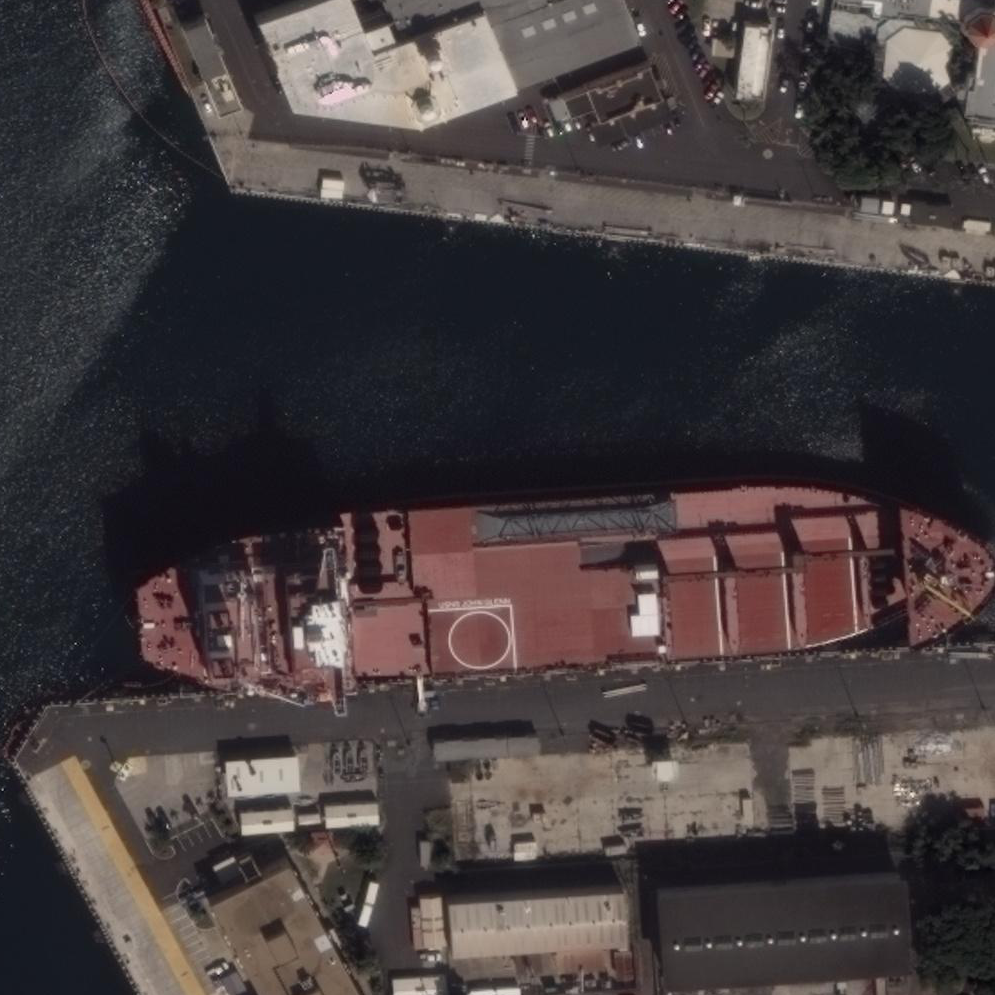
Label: Cargo_ship